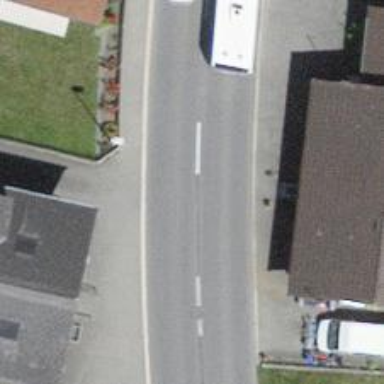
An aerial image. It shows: Secondary road with asphalt surface and sidewalk on the left side.